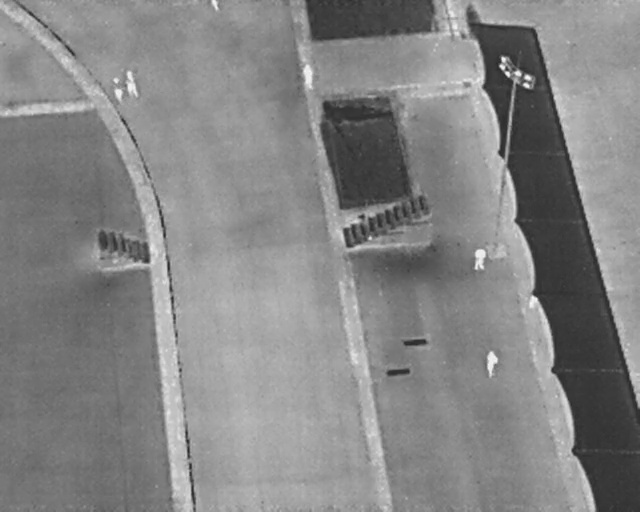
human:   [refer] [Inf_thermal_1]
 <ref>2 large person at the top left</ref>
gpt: <box>[[18, 15, 22, 17, 169], [16, 16, 21, 18, 164]]</box>

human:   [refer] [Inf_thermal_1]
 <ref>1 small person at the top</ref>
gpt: <box>[[32, 0, 34, 2, 2]]</box>